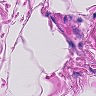
Metastatic tissue present: no